Field crop: tomato
Growth stage: 2
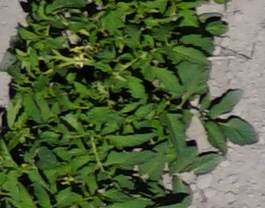
Species: tomato